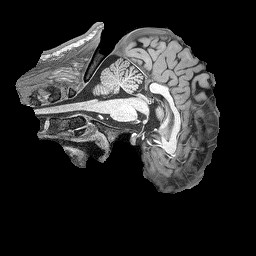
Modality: T1w
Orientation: sagittal
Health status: ill